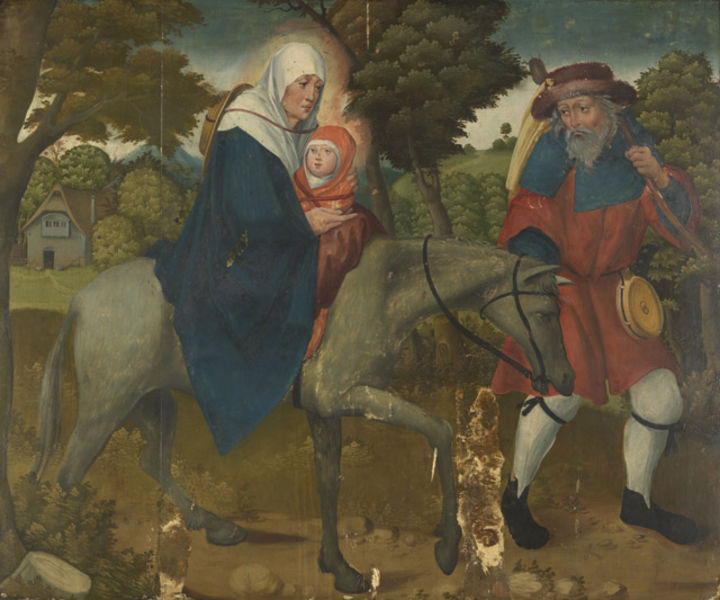
Titel: Flucht der Heiligen Familie nach Ägypten, verso: Die Heiligen Bischöfe Hieronymus und Nikolaus
Künstler: Deutscher Meister
Standort: Karlsruhe
Institution: Staatliche Kunsthalle Karlsruhe
Schlagwörter: berg, bäume, himmel, blue, hands, hat, red, reign, religious, stockings, white, black, dress, gold, gray, green, grey, old, painting, robe, woman, yellow, wood, angel, cloud, clouds, horses, man, rock, sky, stone, tree, background, hills, house, landscape, water, german, trees, boy, child, spanish, forest, light, bushes, path, road, mother, hats, tail, walking, beard, flight, old man, saint, virgin, children, haus, madonna, cape, cloak, leaves, tamborine, family, renaissance, jesus, italian, walk, art, ground, shoe, shoes, rain, medieval, religion, bart, hut, bottle, horse, cottage, reins, christ, leaf, shoulders, travel, riding, hoof, baby, hooves, dutch, escape, trot, humans, christian, maria, joseph, mary, christianity, bible, father, shirt, faith, trail, angle, veil, sleeves, pferd, ass, woods, halo, kind, deutsch, holy, catholic, divine, donkey, egypt, flight into egypt, holy family, journey, mule, virgin mary, flemish, ride, jesus christ, glow, sense, wife, country side, birth, saddle, horseback, e, esel, nimbus, josef, mother and child, nun, bethlehem, gourd, shining, nativity, old testament, animal porn, das auto., leader, getawat, getaway, toddler, van eyck, mustach, traveling, basby, beaard, baumstumpf, aura, patj, aureole, flämischer meister, mother mary, canteen, chimenie, donky, leaving, baby jesus, nazarath, jeusu, hola, tred, flucht nach egypten, maria zu pferde, landschaftshintergrund, hutfeder, white', poseph, afgh, pld man, gaiters, farmhosue